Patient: sex F, age 53
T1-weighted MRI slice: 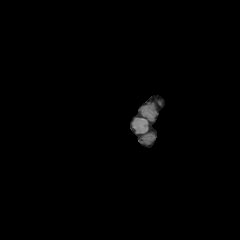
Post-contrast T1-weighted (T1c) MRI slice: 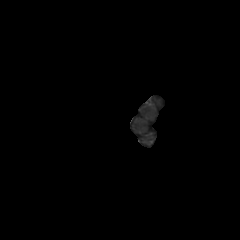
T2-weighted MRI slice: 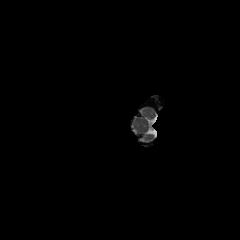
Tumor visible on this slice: no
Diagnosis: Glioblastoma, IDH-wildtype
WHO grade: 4